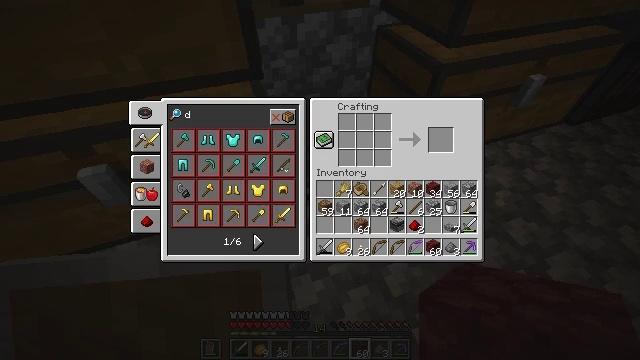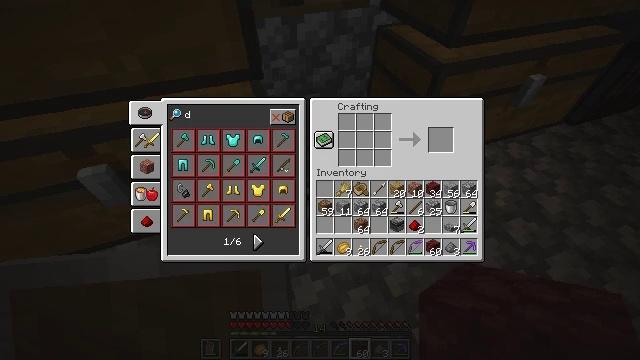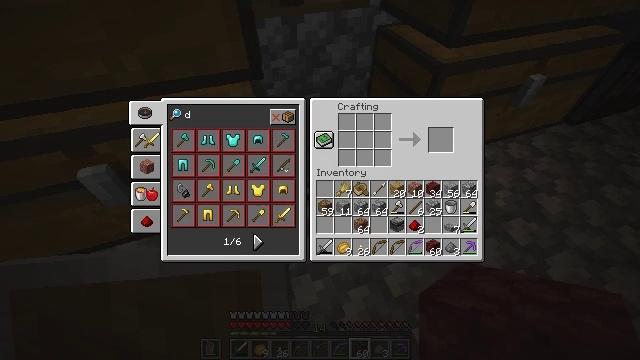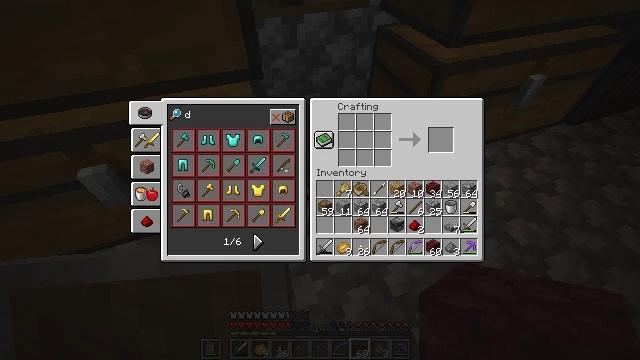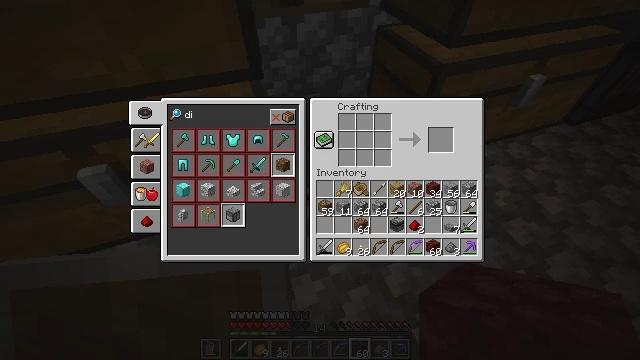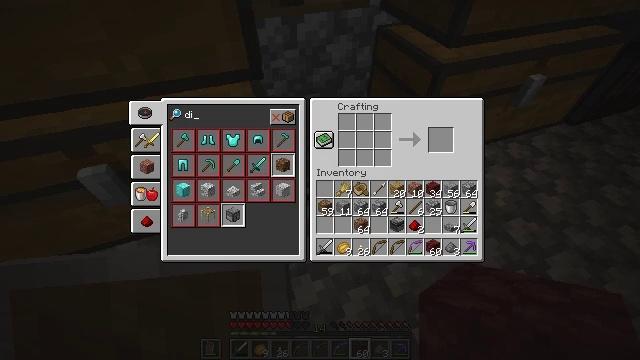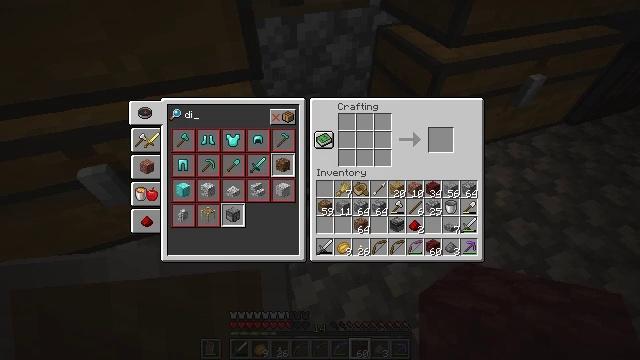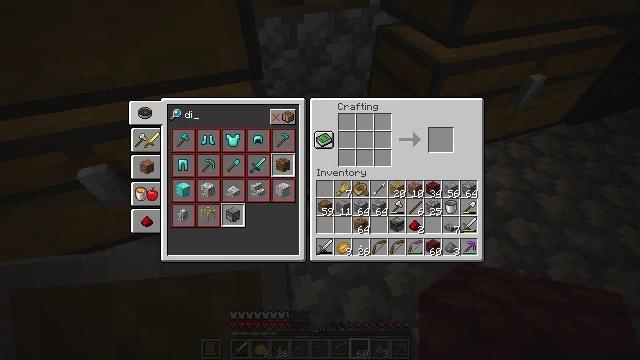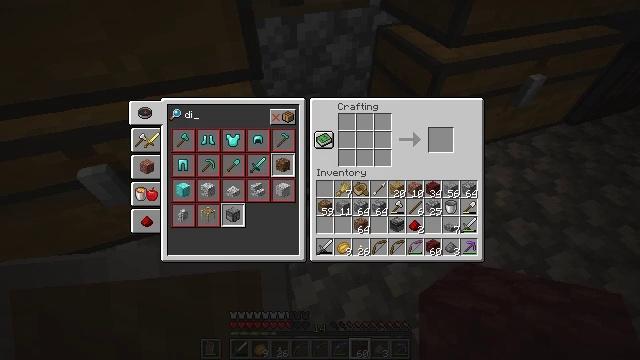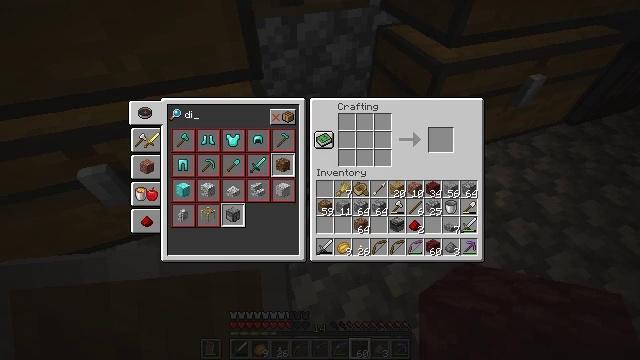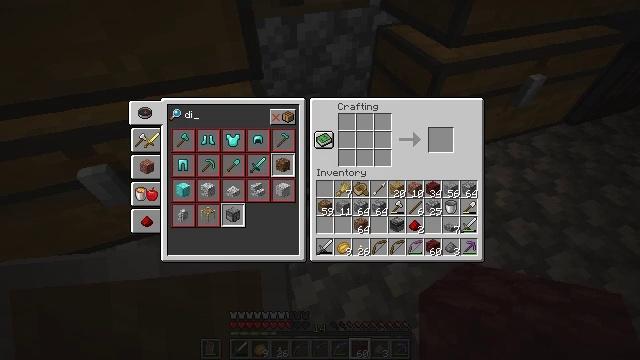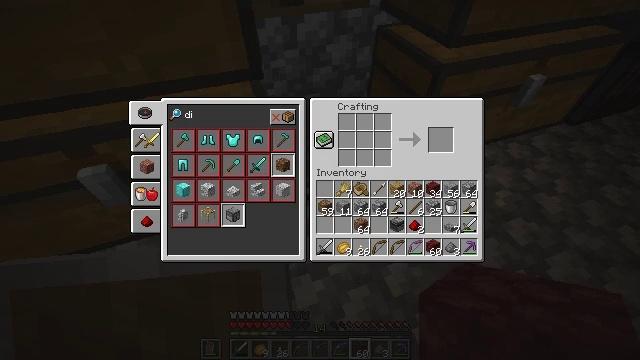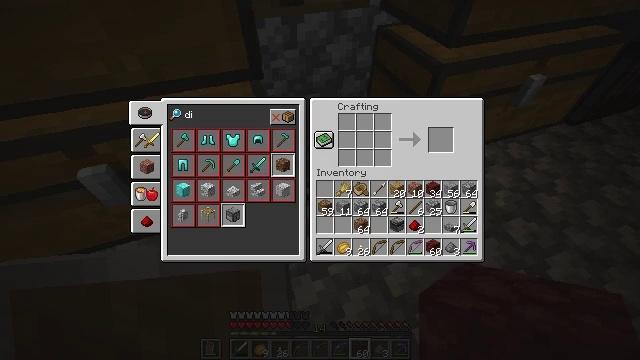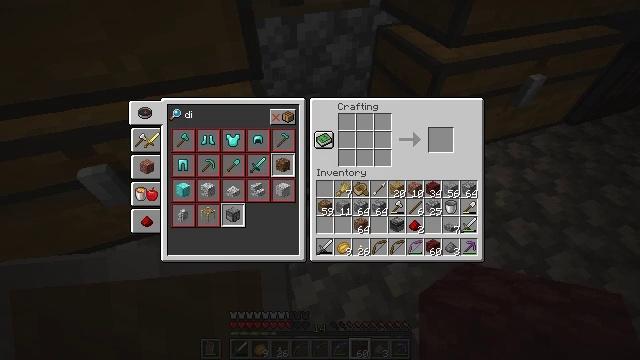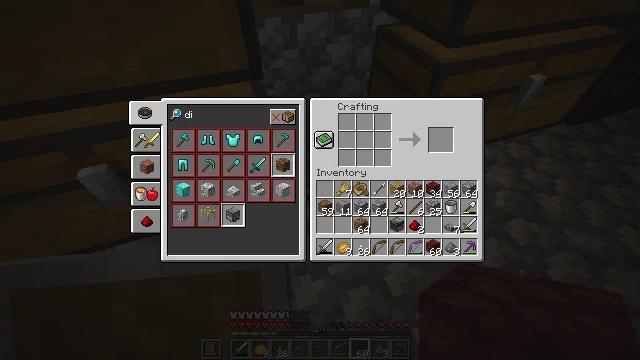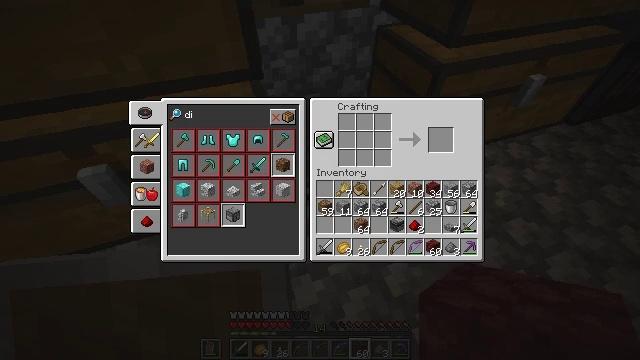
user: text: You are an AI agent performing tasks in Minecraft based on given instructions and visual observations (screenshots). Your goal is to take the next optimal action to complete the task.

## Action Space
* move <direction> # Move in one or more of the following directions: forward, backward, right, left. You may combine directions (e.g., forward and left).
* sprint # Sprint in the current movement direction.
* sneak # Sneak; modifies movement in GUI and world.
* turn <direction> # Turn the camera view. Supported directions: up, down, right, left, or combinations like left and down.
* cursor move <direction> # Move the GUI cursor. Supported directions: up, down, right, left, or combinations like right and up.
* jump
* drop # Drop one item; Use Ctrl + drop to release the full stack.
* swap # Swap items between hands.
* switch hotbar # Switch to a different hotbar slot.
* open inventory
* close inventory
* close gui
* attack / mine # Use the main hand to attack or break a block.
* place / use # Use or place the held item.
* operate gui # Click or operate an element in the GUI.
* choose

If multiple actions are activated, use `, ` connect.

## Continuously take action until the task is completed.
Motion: motion action
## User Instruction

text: Put materials in the crafting grid to craft a dispenser.
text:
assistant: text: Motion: no_op
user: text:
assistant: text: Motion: no_op
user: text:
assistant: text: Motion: no_op
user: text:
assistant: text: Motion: no_op
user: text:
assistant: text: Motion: no_op
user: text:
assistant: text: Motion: no_op
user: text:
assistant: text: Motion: no_op
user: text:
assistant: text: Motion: no_op
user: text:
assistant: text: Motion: no_op
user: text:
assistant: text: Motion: no_op
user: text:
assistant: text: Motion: no_op
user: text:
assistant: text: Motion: no_op
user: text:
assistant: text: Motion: no_op
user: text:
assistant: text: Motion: no_op
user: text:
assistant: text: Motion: no_op
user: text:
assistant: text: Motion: no_op
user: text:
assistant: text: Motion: no_op
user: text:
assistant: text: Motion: no_op
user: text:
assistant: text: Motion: turn right and down
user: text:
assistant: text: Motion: sneak, turn right and down
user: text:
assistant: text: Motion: sneak, turn right and down
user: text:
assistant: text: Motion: sneak
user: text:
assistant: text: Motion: sneak
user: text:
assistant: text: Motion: sneak
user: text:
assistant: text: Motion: sneak, turn left
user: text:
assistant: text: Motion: sneak, turn left
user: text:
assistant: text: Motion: sneak
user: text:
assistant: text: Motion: sneak
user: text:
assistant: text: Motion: sneak, turn down
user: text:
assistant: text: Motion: sneak, turn down